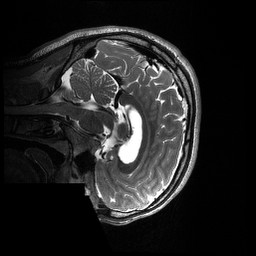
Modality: T2w
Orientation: sagittal
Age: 24
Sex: male